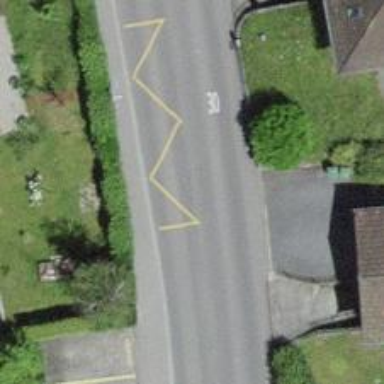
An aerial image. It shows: Public transport stop position.